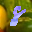
Label: 8